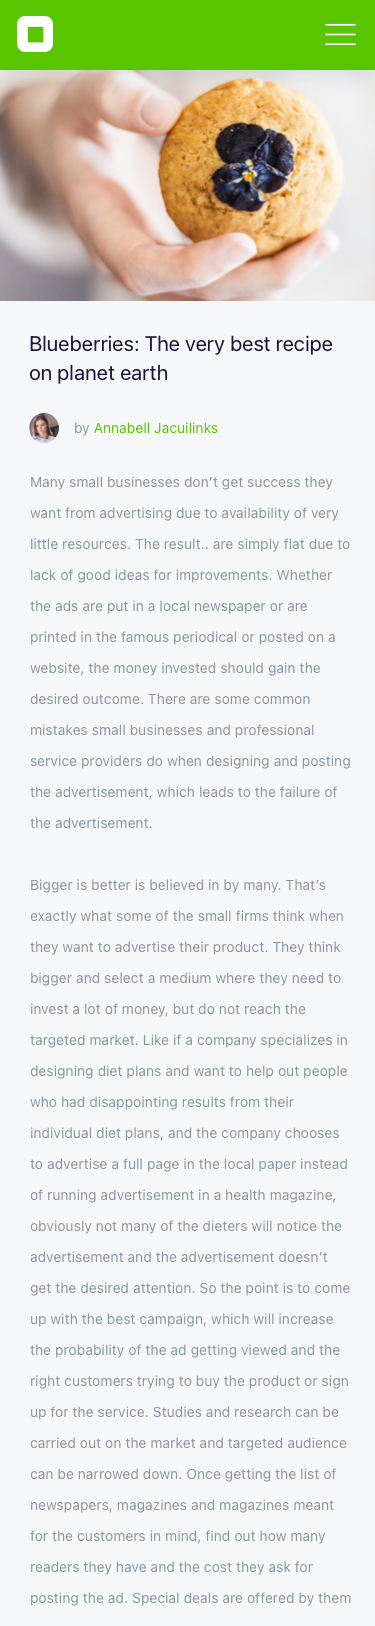
Text in this UI design:
Blueberries: The very best recipe on planet earth
Many small businesses don’t get success they want from advertising due to availability of very little resources. The result.. are simply flat due to lack of good ideas for improvements. Whether the ads are put in a local newspaper or are printed in the famous periodical or posted on a website, the money invested should gain the desired outcome. There are some common mistakes small businesses and professional service providers do when designing and posting the advertisement, which leads to the failure of the advertisement.

Bigger is better is believed in by many. That’s exactly what some of the small firms think when they want to advertise their product. They think bigger and select a medium where they need to invest a lot of money, but do not reach the targeted market. Like if a company specializes in designing diet plans and want to help out people who had disappointing results from their individual diet plans, and the company chooses to advertise a full page in the local paper instead of running advertisement in a health magazine, obviously not many of the dieters will notice the advertisement and the advertisement doesn’t get the desired attention. So the point is to come up with the best campaign, which will increase the probability of the ad getting viewed and the right customers trying to buy the product or sign up for the service. Studies and research can be carried out on the market and targeted audience can be narrowed down. Once getting the list of newspapers, magazines and magazines meant for the customers in mind, find out how many readers they have and the cost they ask for posting the ad. Special deals are offered by them from time to time and can only be found by watchful eye.

It is estimated that everyday people are subjected to around three thousand commercials. That is a huge number and if someone desires to be noticed, he should certainly be different. Not only the services and product sold should be unique in the market, so should be the advertisement. For example, if a business selling mattresses says, “We sell mattresses”, it will not make a statement and will be passed off as any other mattress advertisement. But if they say, “Our mattresses are of the finest quality”, it will make the advertisement stand out in the crowd. Other catch lines are “Are you suffering from back pain? Probably you must try our mattresses “, are more specific and will catch the fancy of the people who are suffering from back pains since a long time. The advertisement should also focus on the uniqueness of the product and how it is better compared to the competitors’ product.

Focusing on the problems of the customers and giving a solution for them, is what a customer demands. A customer does not buy a product; he buys benefits in the form of a product. The real value of the product should be realized and a clear picture of it should be presented to the customer so he will be able to relate with the product. If the advertisement doesn’t specify the solution it can provide, the customers will never know of it. So focusing on the customers problem is what some ads miss.  The last thing missing in most of the advertisement is motivation for the customers. If the advertiser has designed the advertisement and the customer had read the advertisement, all efforts and money invested will be wasted if he doesn’t get up and do something about it. It shouldn’t be assumed that the customer knows what to do; instead the advertisement should influence the mind of the customer and should tell him what to do. Call of action is the final job of the advertisement. It should call for information, or visiting the store or even visiting the online store. The message should sound confident and clear.
by Annabell Jacuilinks